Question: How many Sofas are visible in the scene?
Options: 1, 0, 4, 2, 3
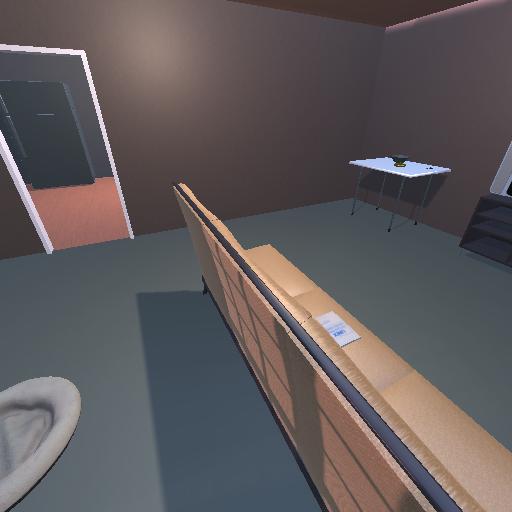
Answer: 1